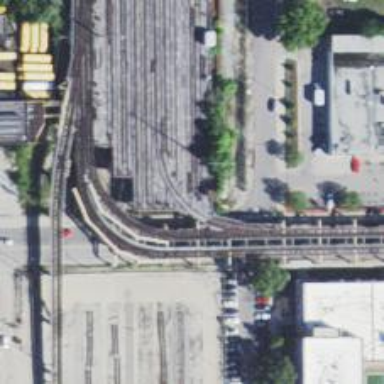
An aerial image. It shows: Bridge over electrified rail tracks leading to service yard.